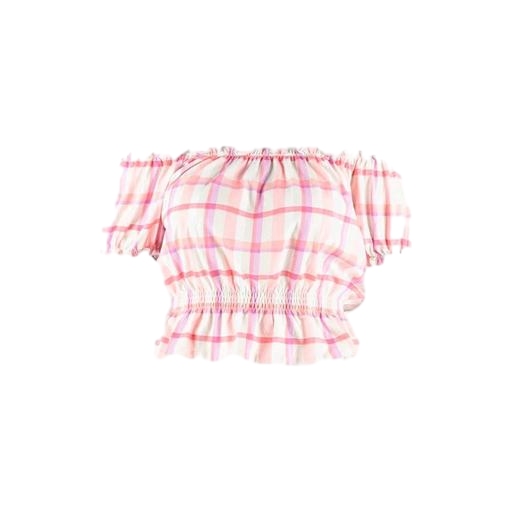
pink cold shoulder check, pink plaid top, pink plaid shirt, white background